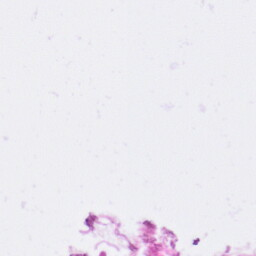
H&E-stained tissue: Pancreatic